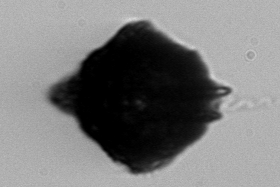
Label: Gonyaulax